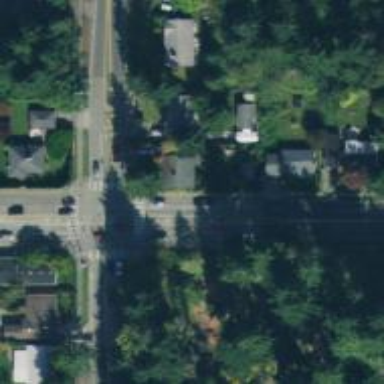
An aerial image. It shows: Secondary road with separate sidewalks.